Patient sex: M
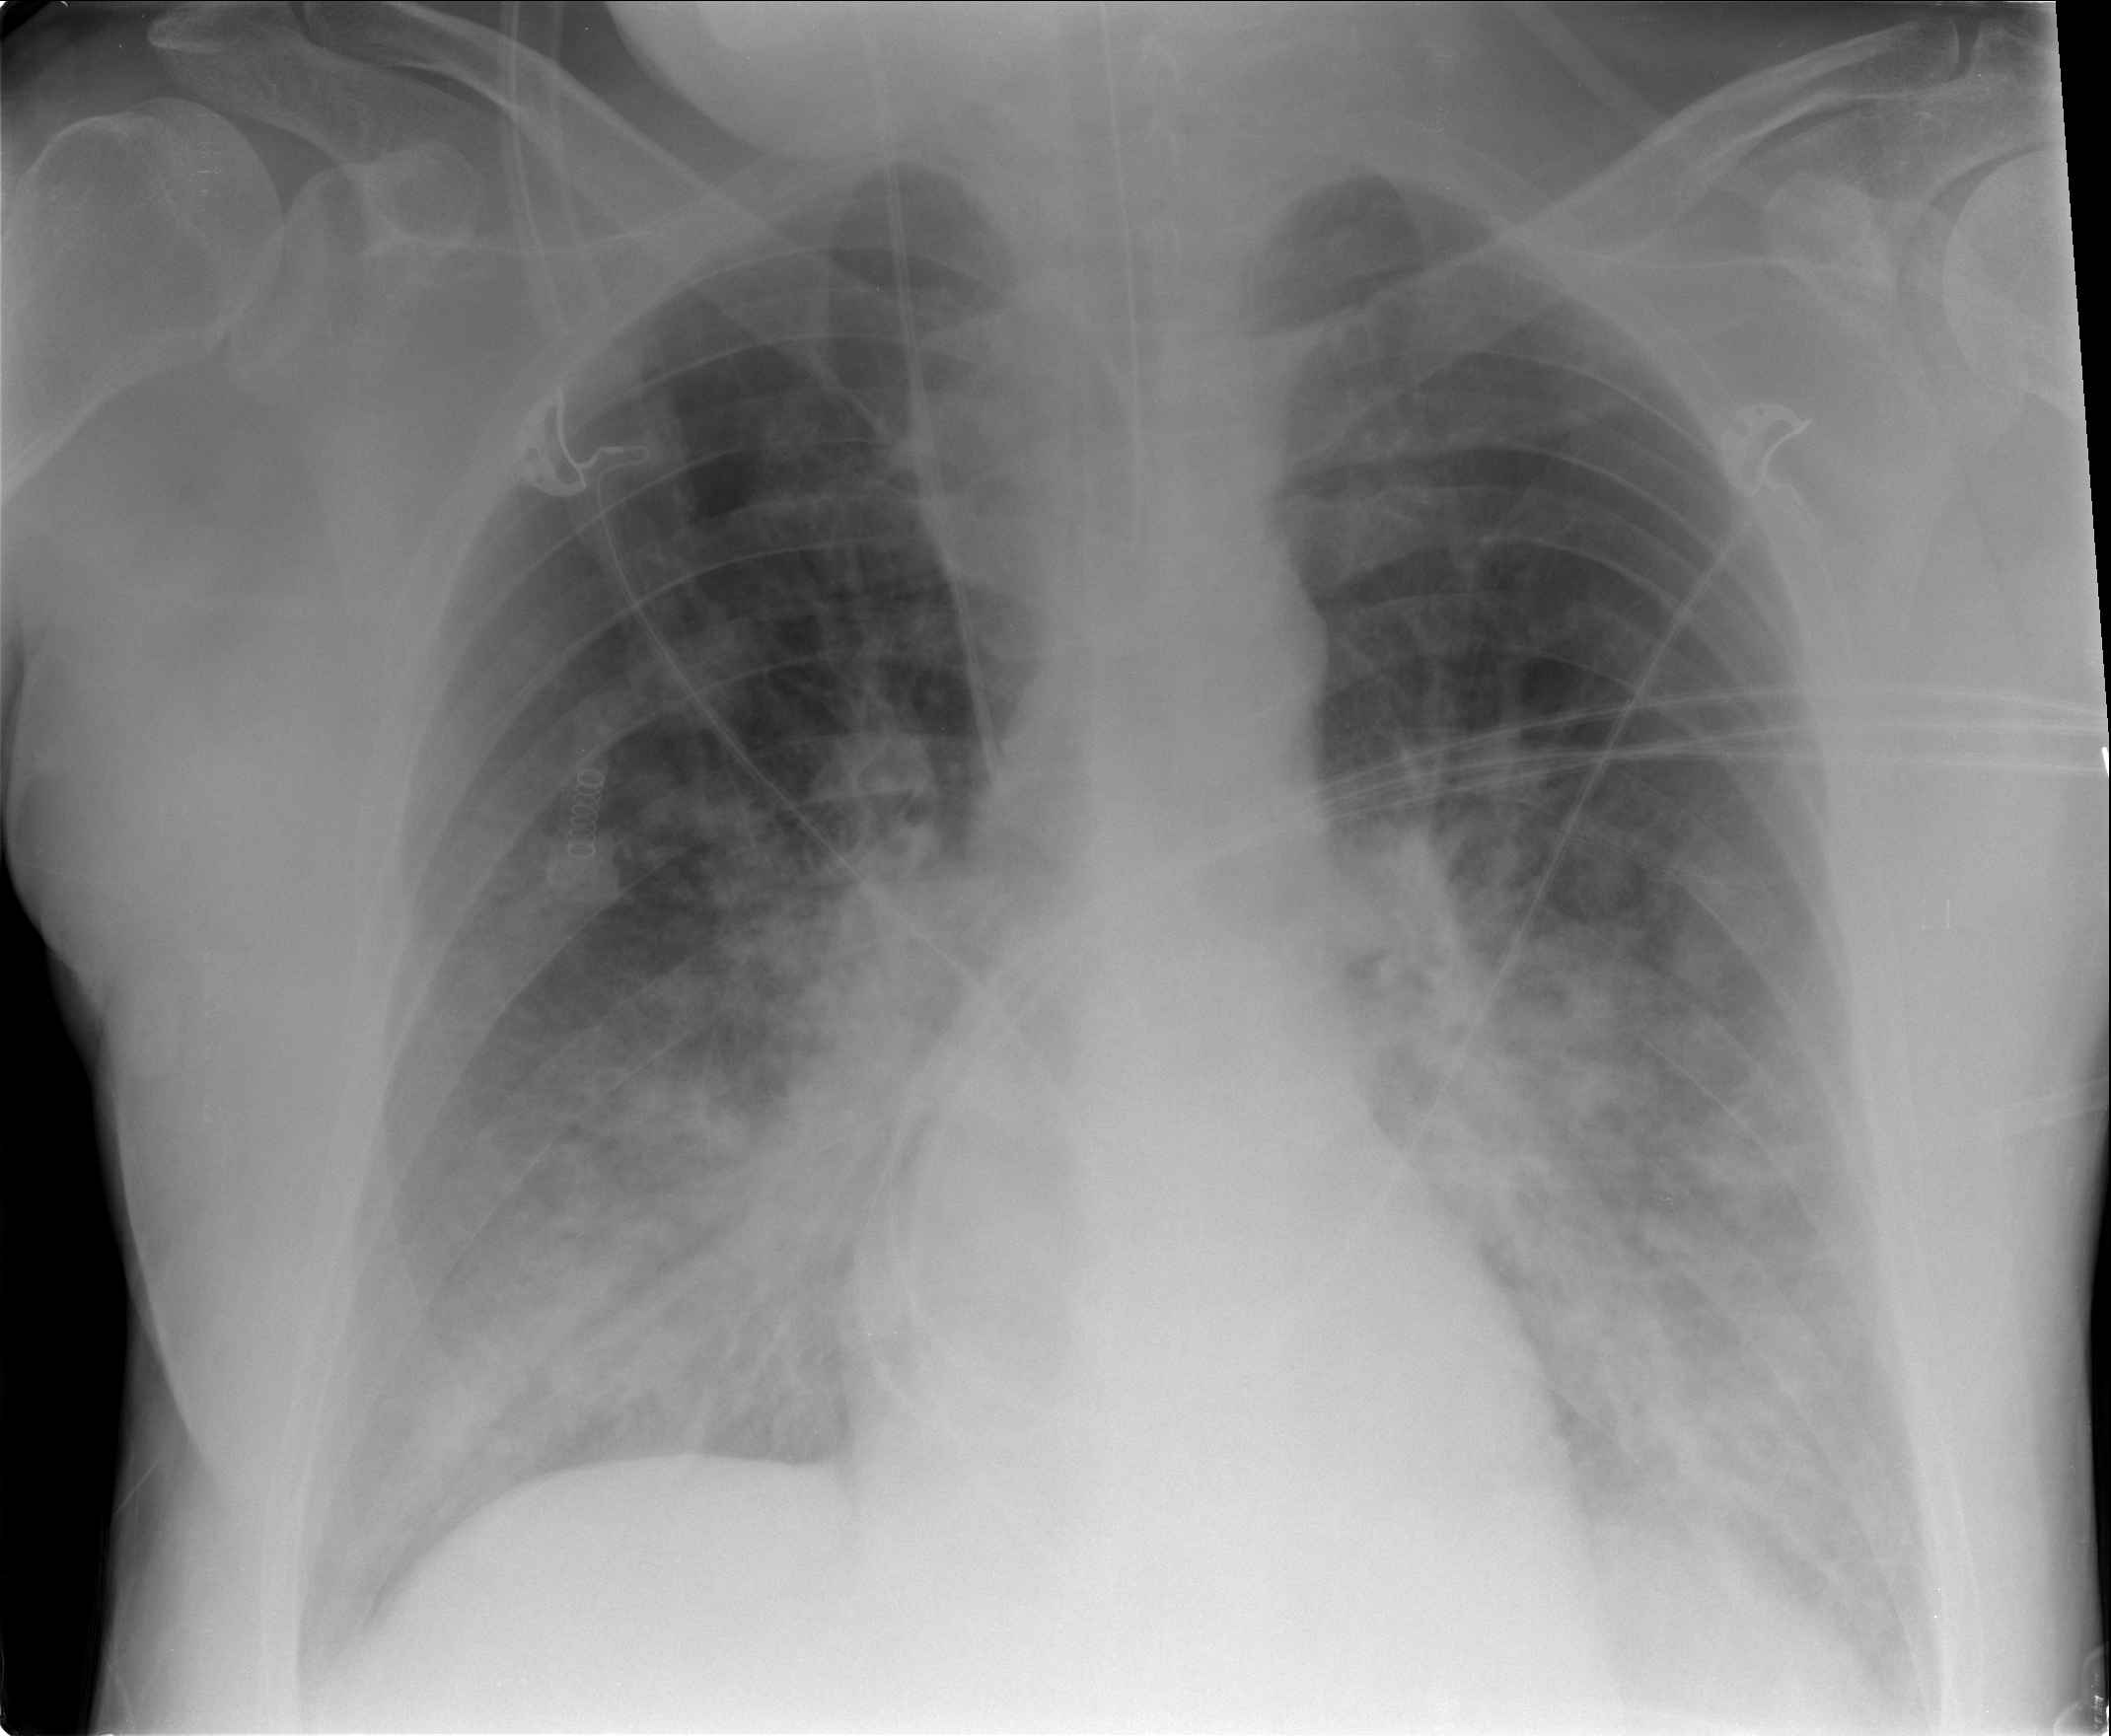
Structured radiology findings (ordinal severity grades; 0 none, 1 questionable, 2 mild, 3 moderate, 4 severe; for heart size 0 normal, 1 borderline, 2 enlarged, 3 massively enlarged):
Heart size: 0
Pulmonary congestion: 2
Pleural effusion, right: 0
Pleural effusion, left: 2
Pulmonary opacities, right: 3
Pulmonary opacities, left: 3
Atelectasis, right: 3
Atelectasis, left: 3